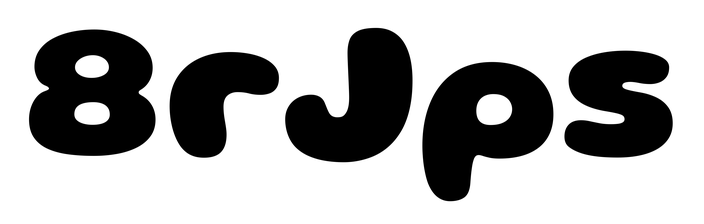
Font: Gluten_ExtraBold